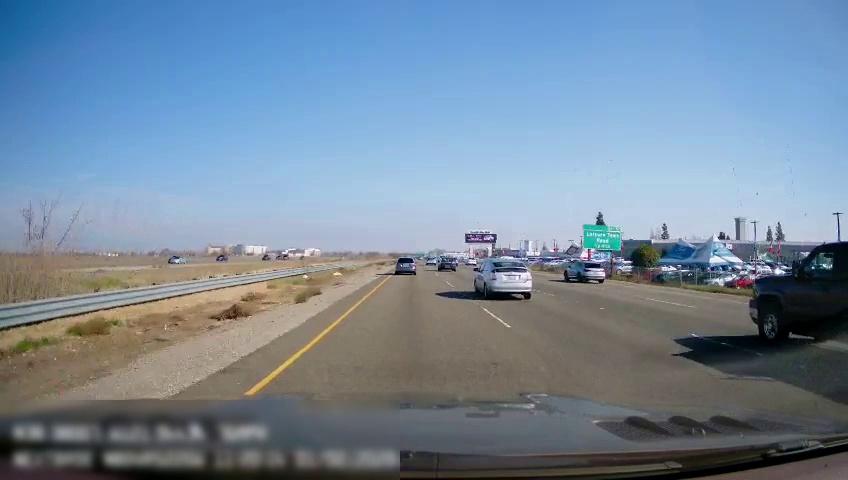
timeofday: Day
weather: Sunny
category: Drivable Space
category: Vehicles | Car
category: Vehicles | Car
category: Vehicles | Truck
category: Vehicles | Car
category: Vehicles | Car
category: Vehicles | Car
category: Vehicles | Car
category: Vehicles | Car
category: Vehicles | SUV
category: Lanes | Current Lane
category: Lanes | Current Lane
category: Lanes | Alternate Lane
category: Lanes | Alternate Lane
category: Lanes | Alternate Lane
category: Traffic | Signs
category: Traffic | Signs